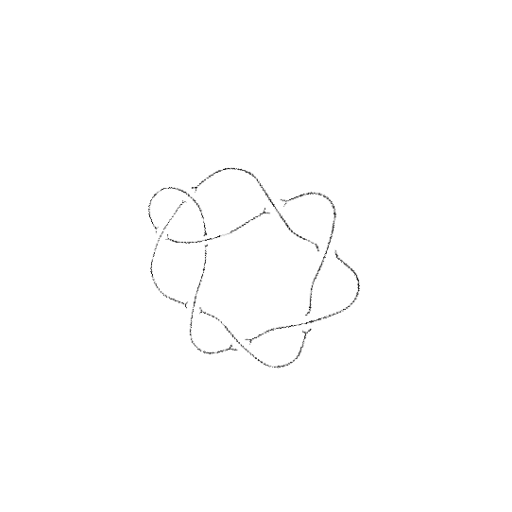
Crossing number: 8